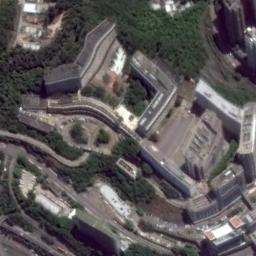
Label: commercial_area